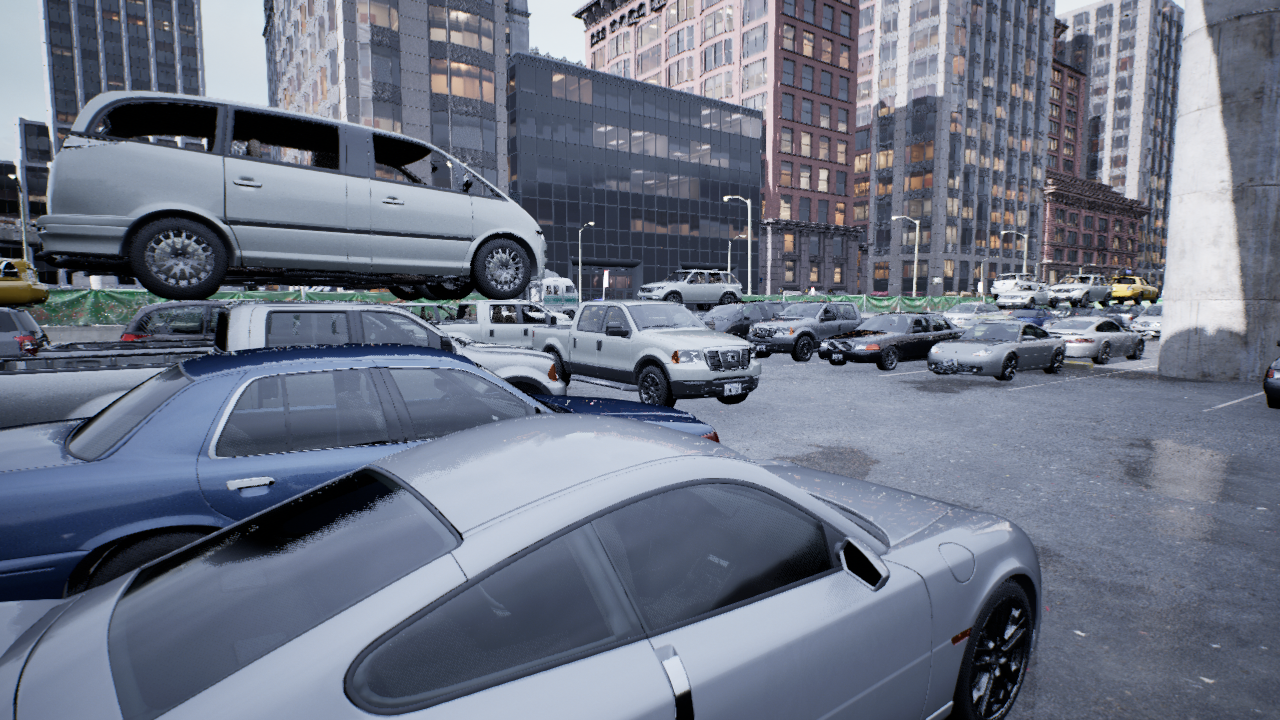
Venue: arterial
Lighting: overcast
Vehicle rig: pickup